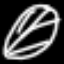
Label: leaf